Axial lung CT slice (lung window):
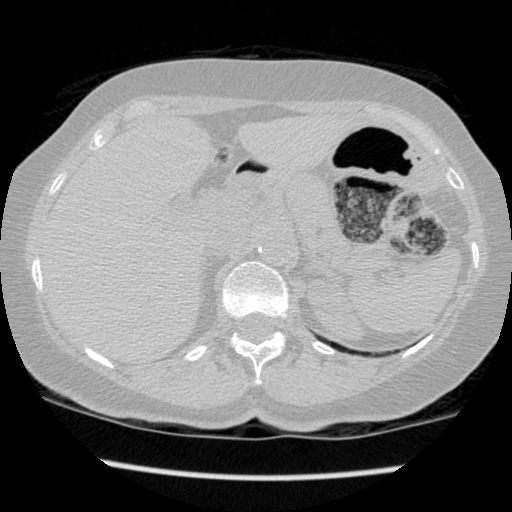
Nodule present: no